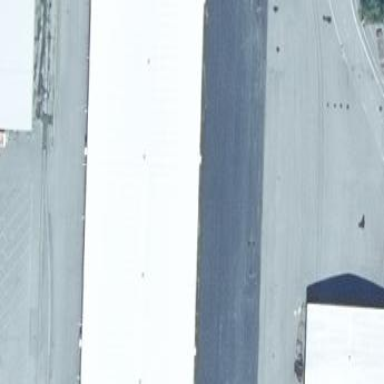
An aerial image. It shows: Warehouse building.